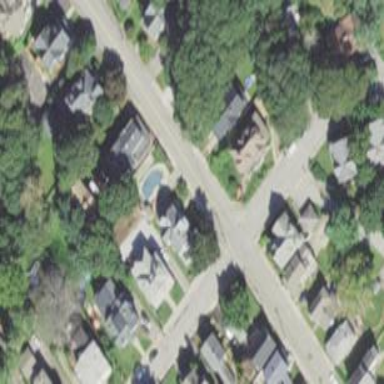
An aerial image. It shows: Residential driveway designated as service road.